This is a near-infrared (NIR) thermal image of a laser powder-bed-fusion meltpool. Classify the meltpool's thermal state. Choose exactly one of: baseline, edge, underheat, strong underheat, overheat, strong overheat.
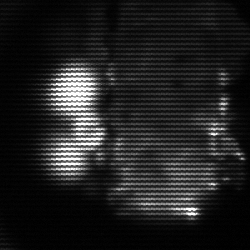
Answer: strong underheat